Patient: sex F, age 77
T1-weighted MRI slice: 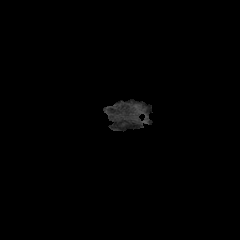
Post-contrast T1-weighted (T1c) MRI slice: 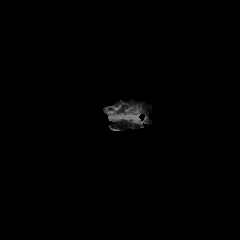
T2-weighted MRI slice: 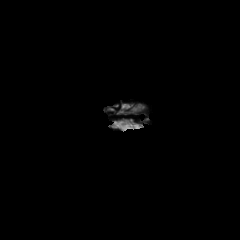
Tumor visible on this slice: no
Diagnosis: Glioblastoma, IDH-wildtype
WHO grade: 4